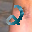
Label: 2